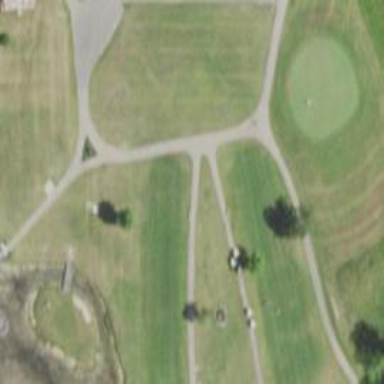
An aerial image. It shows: Service road used as golf cart path.